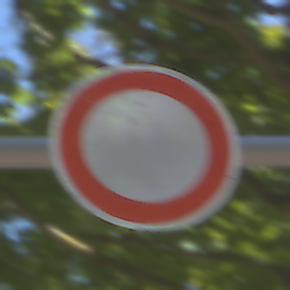
Verkehrszeichen: VerbotFahrzeugeAllerArt
Umgebung: Outdoor, RoadRail
Tageszeit: Midday
Wetter: Clear
Licht: Natural
Jahreszeit: NotSpecified
Kontrast: HighContrast